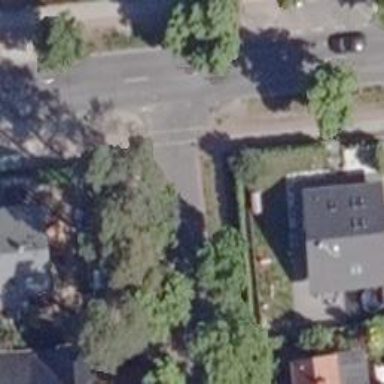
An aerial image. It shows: Residential road with asphalt surface. There are sidewalks on both sides of the road.